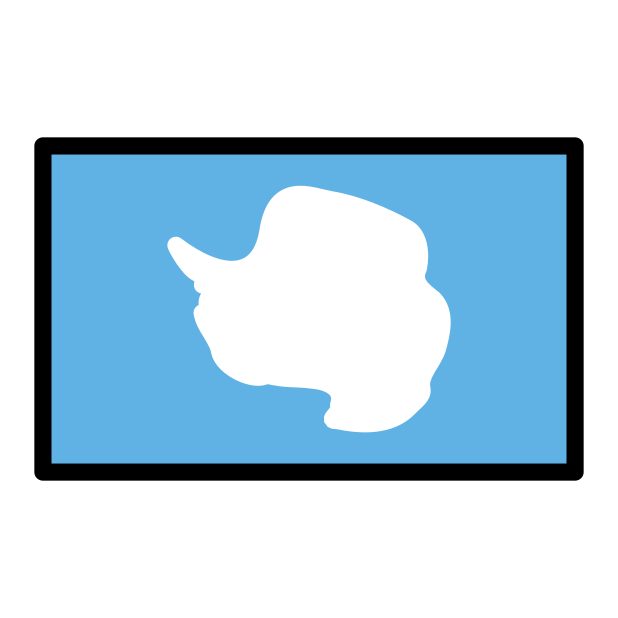
flag: Antarctica